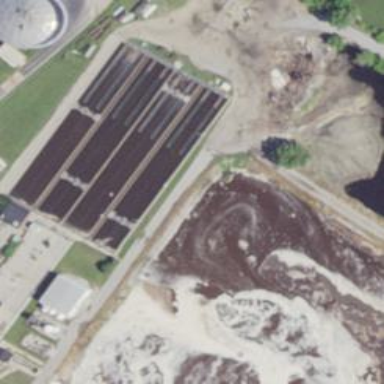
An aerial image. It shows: Body of wastewater.